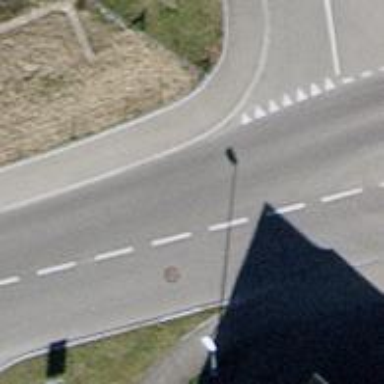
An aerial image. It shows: Unmarked crossing with pedestrian island.